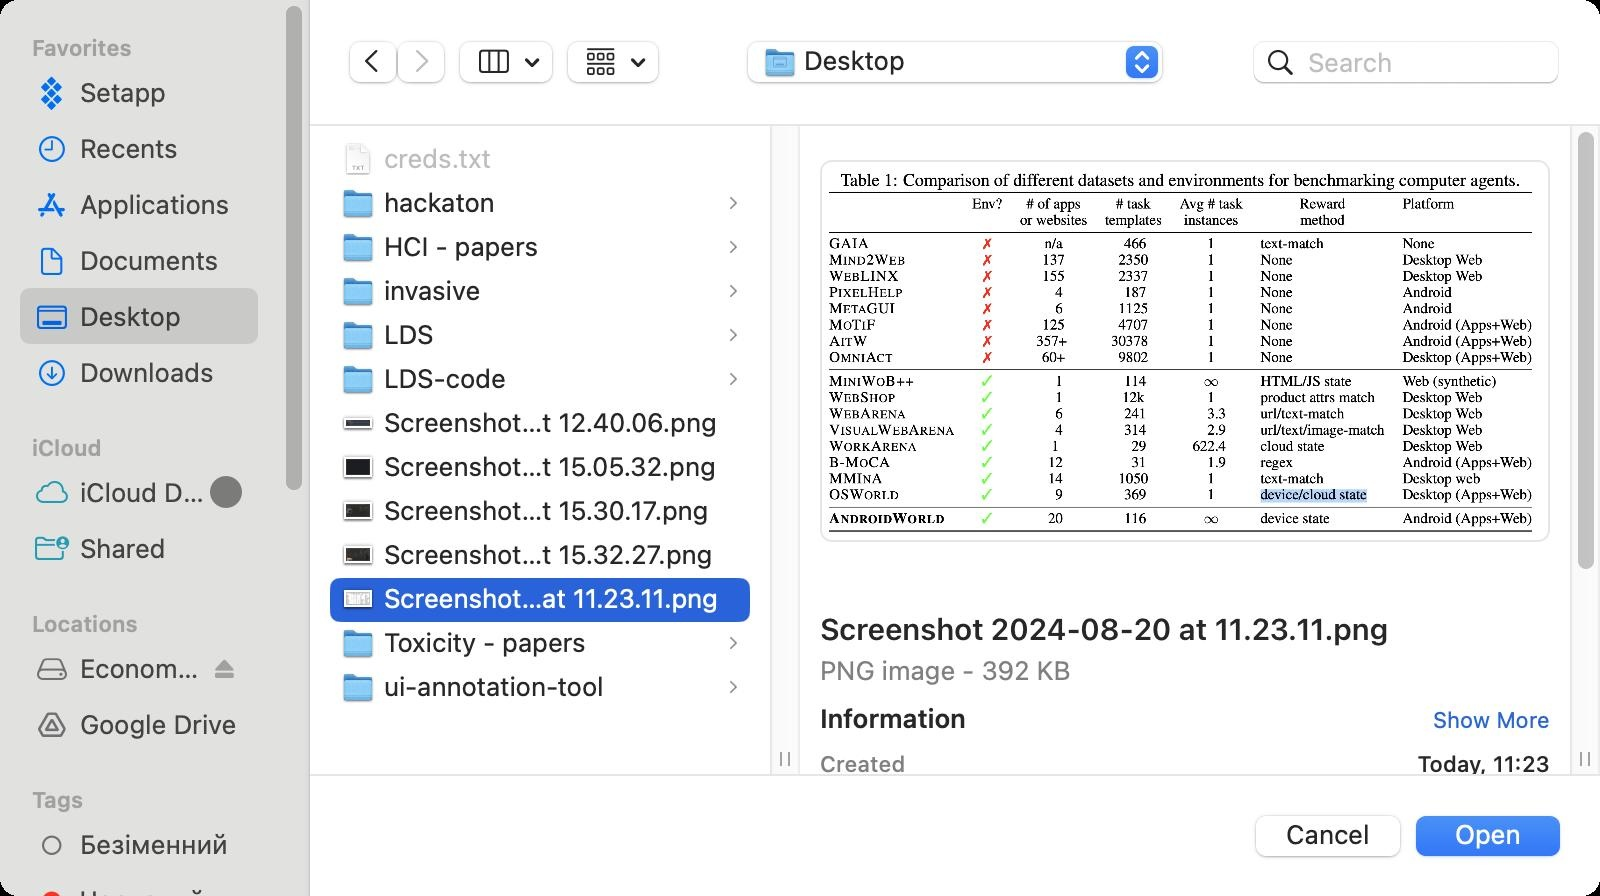
Accessibility tree:
{"name": "Open", "role": "AXWindow", "description": null, "role_description": "dialog", "value": null, "position": "464.00;175.00", "size": "800;448", "children": [{"name": null, "role": "AXSplitGroup", "description": null, "role_description": "split group", "value": null, "position": "0.00;0.00", "size": "800;448", "children": [{"name": null, "role": "AXScrollArea", "description": null, "role_description": "scroll area", "value": null, "position": "0.00;0.00", "size": "154;448", "children": [{"name": null, "role": "AXOutline", "description": "sidebar", "role_description": "outline", "value": null, "position": "0.00;0.00", "size": "139;814", "children": [{"name": null, "role": "AXRow", "description": null, "role_description": "outline row", "value": null, "position": "0.00;13.00", "size": "139;19", "children": [{"name": null, "role": "AXCell", "description": null, "role_description": "cell", "value": null, "position": "10.00;13.00", "size": "119;19", "children": [{"name": null, "role": "AXStaticText", "description": null, "role_description": "text", "value": "Favorites", "position": "14.00;13.00", "size": "123;19", "children": []}]}]}, {"name": null, "role": "AXRow", "description": null, "role_description": "outline row", "value": null, "position": "0.00;32.00", "size": "139;28", "children": [{"name": null, "role": "AXCell", "description": null, "role_description": "cell", "value": null, "position": "10.00;32.00", "size": "119;28", "children": [{"name": null, "role": "AXStaticText", "description": null, "role_description": "text", "value": "Setapp", "position": "38.00;38.00", "size": "85;16", "children": []}, {"name": null, "role": "AXImage", "description": "", "role_description": "image", "value": null, "position": "19.00;37.00", "size": "14;19", "children": []}]}]}, {"name": null, "role": "AXRow", "description": null, "role_description": "outline row", "value": null, "position": "0.00;60.00", "size": "139;28", "children": [{"name": null, "role": "AXCell", "description": null, "role_description": "cell", "value": null, "position": "10.00;60.00", "size": "119;28", "children": [{"name": null, "role": "AXStaticText", "description": null, "role_description": "text", "value": "Recents", "position": "38.00;66.00", "size": "85;16", "children": []}, {"name": null, "role": "AXImage", "description": "clock", "role_description": "image", "value": null, "position": "18.50;67.00", "size": "15;15", "children": []}]}]}, {"name": null, "role": "AXRow", "description": null, "role_description": "outline row", "value": null, "position": "0.00;88.00", "size": "139;28", "children": [{"name": null, "role": "AXCell", "description": null, "role_description": "cell", "value": null, "position": "10.00;88.00", "size": "119;28", "children": [{"name": null, "role": "AXStaticText", "description": null, "role_description": "text", "value": "Applications", "position": "38.00;94.00", "size": "85;16", "children": []}, {"name": null, "role": "AXImage", "description": "", "role_description": "image", "value": null, "position": "17.50;94.50", "size": "17;15", "children": []}]}]}, {"name": null, "role": "AXRow", "description": null, "role_description": "outline row", "value": null, "position": "0.00;116.00", "size": "139;28", "children": [{"name": null, "role": "AXCell", "description": null, "role_description": "cell", "value": null, "position": "10.00;116.00", "size": "119;28", "children": [{"name": null, "role": "AXStaticText", "description": null, "role_description": "text", "value": "Documents", "position": "38.00;122.00", "size": "85;16", "children": []}, {"name": null, "role": "AXImage", "description": "document", "role_description": "image", "value": null, "position": "19.00;122.50", "size": "14;16", "children": []}]}]}, {"name": null, "role": "AXRow", "description": null, "role_description": "outline row", "value": null, "position": "0.00;144.00", "size": "139;28", "children": [{"name": null, "role": "AXCell", "description": null, "role_description": "cell", "value": null, "position": "10.00;144.00", "size": "119;28", "children": [{"name": null, "role": "AXStaticText", "description": null, "role_description": "text", "value": "Desktop", "position": "38.00;150.00", "size": "85;16", "children": []}, {"name": null, "role": "AXImage", "description": "", "role_description": "image", "value": null, "position": "17.00;151.50", "size": "18;14", "children": []}]}]}, {"name": null, "role": "AXRow", "description": null, "role_description": "outline row", "value": null, "position": "0.00;172.00", "size": "139;28", "children": [{"name": null, "role": "AXCell", "description": null, "role_description": "cell", "value": null, "position": "10.00;172.00", "size": "119;28", "children": [{"name": null, "role": "AXStaticText", "description": null, "role_description": "text", "value": "Downloads", "position": "38.00;178.00", "size": "85;16", "children": []}, {"name": null, "role": "AXImage", "description": "Arrow Down Circle", "role_description": "image", "value": null, "position": "18.50;179.00", "size": "15;15", "children": []}]}]}, {"name": null, "role": "AXRow", "description": null, "role_description": "outline row", "value": null, "position": "0.00;213.00", "size": "139;19", "children": [{"name": null, "role": "AXCell", "description": null, "role_description": "cell", "value": null, "position": "10.00;213.00", "size": "119;19", "children": [{"name": null, "role": "AXStaticText", "description": null, "role_description": "text", "value": "iCloud", "position": "14.00;213.00", "size": "123;19", "children": []}]}]}, {"name": null, "role": "AXRow", "description": null, "role_description": "outline row", "value": null, "position": "0.00;232.00", "size": "139;28", "children": [{"name": null, "role": "AXCell", "description": null, "role_description": "cell", "value": null, "position": "10.00;232.00", "size": "119;28", "children": [{"name": null, "role": "AXStaticText", "description": null, "role_description": "text", "value": "iCloud Drive", "position": "38.00;238.00", "size": "66;16", "children": []}, {"name": null, "role": "AXImage", "description": "iCloud", "role_description": "image", "value": null, "position": "17.00;238.50", "size": "18;14", "children": []}, {"name": null, "role": "AXProgressIndicator", "description": null, "role_description": "progress indicator", "value": 0.9999880790710449, "position": "104.00;237.00", "size": "18;18", "children": []}]}]}, {"name": null, "role": "AXRow", "description": null, "role_description": "outline row", "value": null, "position": "0.00;260.00", "size": "139;28", "children": [{"name": null, "role": "AXCell", "description": null, "role_description": "cell", "value": null, "position": "10.00;260.00", "size": "119;28", "children": [{"name": null, "role": "AXStaticText", "description": null, "role_description": "text", "value": "Shared", "position": "38.00;266.00", "size": "85;16", "children": []}, {"name": null, "role": "AXImage", "description": "Shared Folder", "role_description": "image", "value": null, "position": "16.00;266.00", "size": "20;15", "children": []}]}]}, {"name": null, "role": "AXRow", "description": null, "role_description": "outline row", "value": null, "position": "0.00;301.00", "size": "139;19", "children": [{"name": null, "role": "AXCell", "description": null, "role_description": "cell", "value": null, "position": "10.00;301.00", "size": "119;19", "children": [{"name": null, "role": "AXStaticText", "description": null, "role_description": "text", "value": "Locations", "position": "14.00;301.00", "size": "123;19", "children": []}]}]}, {"name": null, "role": "AXRow", "description": null, "role_description": "outline row", "value": null, "position": "0.00;320.00", "size": "139;28", "children": [{"name": null, "role": "AXCell", "description": null, "role_description": "cell", "value": null, "position": "10.00;320.00", "size": "119;28", "children": [{"name": null, "role": "AXStaticText", "description": null, "role_description": "text", "value": "EconomixX", "position": "38.00;326.00", "size": "66;16", "children": []}, {"name": null, "role": "AXImage", "description": "", "role_description": "image", "value": null, "position": "17.00;328.00", "size": "18;13", "children": []}, {"name": "Eject", "role": "AXButton", "description": "eject", "role_description": "button", "value": null, "position": "106.00;328.00", "size": "13;12", "children": []}]}]}, {"name": null, "role": "AXRow", "description": null, "role_description": "outline row", "value": null, "position": "0.00;348.00", "size": "139;28", "children": [{"name": null, "role": "AXCell", "description": null, "role_description": "cell", "value": null, "position": "10.00;348.00", "size": "119;28", "children": [{"name": null, "role": "AXStaticText", "description": null, "role_description": "text", "value": "Google Drive", "position": "38.00;354.00", "size": "85;16", "children": []}, {"name": null, "role": "AXImage", "description": "", "role_description": "image", "value": null, "position": "17.50;354.50", "size": "17;15", "children": []}]}]}, {"name": null, "role": "AXRow", "description": null, "role_description": "outline row", "value": null, "position": "0.00;389.00", "size": "139;19", "children": [{"name": null, "role": "AXCell", "description": null, "role_description": "cell", "value": null, "position": "10.00;389.00", "size": "119;19", "children": [{"name": null, "role": "AXStaticText", "description": null, "role_description": "text", "value": "Tags", "position": "14.00;389.00", "size": "123;19", "children": []}]}]}, {"name": null, "role": "AXRow", "description": null, "role_description": "outline row", "value": null, "position": "0.00;408.00", "size": "139;28", "children": [{"name": null, "role": "AXCell", "description": null, "role_description": "cell", "value": null, "position": "10.00;408.00", "size": "119;28", "children": [{"name": null, "role": "AXStaticText", "description": null, "role_description": "text", "value": "Безіменний", "position": "38.00;414.00", "size": "85;16", "children": []}, {"name": null, "role": "AXImage", "description": "", "role_description": "image", "value": null, "position": "20.00;416.50", "size": "12;12", "children": []}]}]}, {"name": null, "role": "AXRow", "description": null, "role_description": "outline row", "value": null, "position": "0.00;436.00", "size": "139;28", "children": [{"name": null, "role": "AXCell", "description": null, "role_description": "cell", "value": null, "position": "10.00;436.00", "size": "119;28", "children": [{"name": null, "role": "AXStaticText", "description": null, "role_description": "text", "value": "Червоний", "position": "38.00;442.00", "size": "85;16", "children": []}, {"name": null, "role": "AXImage", "description": "", "role_description": "image", "value": null, "position": "20.00;444.50", "size": "12;12", "children": []}]}]}, {"name": null, "role": "AXRow", "description": null, "role_description": "outline row", "value": null, "position": "0.00;464.00", "size": "139;28", "children": [{"name": null, "role": "AXCell", "description": null, "role_description": "cell", "value": null, "position": "10.00;464.00", "size": "119;28", "children": [{"name": null, "role": "AXStaticText", "description": null, "role_description": "text", "value": "Оранжевий", "position": "38.00;470.00", "size": "85;16", "children": []}, {"name": null, "role": "AXImage", "description": "", "role_description": "image", "value": null, "position": "20.00;472.50", "size": "12;12", "children": []}]}]}, {"name": null, "role": "AXRow", "description": null, "role_description": "outline row", "value": null, "position": "0.00;492.00", "size": "139;28", "children": [{"name": null, "role": "AXCell", "description": null, "role_description": "cell", "value": null, "position": "10.00;492.00", "size": "119;28", "children": [{"name": null, "role": "AXStaticText", "description": null, "role_description": "text", "value": "Жовтий", "position": "38.00;498.00", "size": "85;16", "children": []}, {"name": null, "role": "AXImage", "description": "", "role_description": "image", "value": null, "position": "20.00;500.50", "size": "12;12", "children": []}]}]}, {"name": null, "role": "AXRow", "description": null, "role_description": "outline row", "value": null, "position": "0.00;520.00", "size": "139;28", "children": [{"name": null, "role": "AXCell", "description": null, "role_description": "cell", "value": null, "position": "10.00;520.00", "size": "119;28", "children": [{"name": null, "role": "AXStaticText", "description": null, "role_description": "text", "value": "Зелений", "position": "38.00;526.00", "size": "85;16", "children": []}, {"name": null, "role": "AXImage", "description": "", "role_description": "image", "value": null, "position": "20.00;528.50", "size": "12;12", "children": []}]}]}, {"name": null, "role": "AXRow", "description": null, "role_description": "outline row", "value": null, "position": "0.00;548.00", "size": "139;28", "children": [{"name": null, "role": "AXCell", "description": null, "role_description": "cell", "value": null, "position": "10.00;548.00", "size": "119;28", "children": [{"name": null, "role": "AXStaticText", "description": null, "role_description": "text", "value": "Синій", "position": "38.00;554.00", "size": "85;16", "children": []}, {"name": null, "role": "AXImage", "description": "", "role_description": "image", "value": null, "position": "20.00;556.50", "size": "12;12", "children": []}]}]}, {"name": null, "role": "AXRow", "description": null, "role_description": "outline row", "value": null, "position": "0.00;576.00", "size": "139;28", "children": [{"name": null, "role": "AXCell", "description": null, "role_description": "cell", "value": null, "position": "10.00;576.00", "size": "119;28", "children": [{"name": null, "role": "AXStaticText", "description": null, "role_description": "text", "value": "Бузковий", "position": "38.00;582.00", "size": "85;16", "children": []}, {"name": null, "role": "AXImage", "description": "", "role_description": "image", "value": null, "position": "20.00;584.50", "size": "12;12", "children": []}]}]}, {"name": null, "role": "AXRow", "description": null, "role_description": "outline row", "value": null, "position": "0.00;604.00", "size": "139;28", "children": [{"name": null, "role": "AXCell", "description": null, "role_description": "cell", "value": null, "position": "10.00;604.00", "size": "119;28", "children": [{"name": null, "role": "AXStaticText", "description": null, "role_description": "text", "value": "Jonas's", "position": "38.00;610.00", "size": "85;16", "children": []}, {"name": null, "role": "AXImage", "description": "", "role_description": "image", "value": null, "position": "20.00;612.50", "size": "12;12", "children": []}]}]}, {"name": null, "role": "AXRow", "description": null, "role_description": "outline row", "value": null, "position": "0.00;632.00", "size": "139;28", "children": [{"name": null, "role": "AXCell", "description": null, "role_description": "cell", "value": null, "position": "10.00;632.00", "size": "119;28", "children": [{"name": null, "role": "AXStaticText", "description": null, "role_description": "text", "value": "Сірий", "position": "38.00;638.00", "size": "85;16", "children": []}, {"name": null, "role": "AXImage", "description": "", "role_description": "image", "value": null, "position": "20.00;640.50", "size": "12;12", "children": []}]}]}, {"name": null, "role": "AXRow", "description": null, "role_description": "outline row", "value": null, "position": "0.00;660.00", "size": "139;28", "children": [{"name": null, "role": "AXCell", "description": null, "role_description": "cell", "value": null, "position": "10.00;660.00", "size": "119;28", "children": [{"name": null, "role": "AXStaticText", "description": null, "role_description": "text", "value": "Робочий", "position": "38.00;666.00", "size": "85;16", "children": []}, {"name": null, "role": "AXImage", "description": "", "role_description": "image", "value": null, "position": "20.00;668.50", "size": "12;12", "children": []}]}]}, {"name": null, "role": "AXRow", "description": null, "role_description": "outline row", "value": null, "position": "0.00;688.00", "size": "139;28", "children": [{"name": null, "role": "AXCell", "description": null, "role_description": "cell", "value": null, "position": "10.00;688.00", "size": "119;28", "children": [{"name": null, "role": "AXStaticText", "description": null, "role_description": "text", "value": "Домівка", "position": "38.00;694.00", "size": "85;16", "children": []}, {"name": null, "role": "AXImage", "description": "", "role_description": "image", "value": null, "position": "20.00;696.50", "size": "12;12", "children": []}]}]}, {"name": null, "role": "AXRow", "description": null, "role_description": "outline row", "value": null, "position": "0.00;716.00", "size": "139;28", "children": [{"name": null, "role": "AXCell", "description": null, "role_description": "cell", "value": null, "position": "10.00;716.00", "size": "119;28", "children": [{"name": null, "role": "AXStaticText", "description": null, "role_description": "text", "value": "Важливо", "position": "38.00;722.00", "size": "85;16", "children": []}, {"name": null, "role": "AXImage", "description": "", "role_description": "image", "value": null, "position": "20.00;724.50", "size": "12;12", "children": []}]}]}, {"name": null, "role": "AXRow", "description": null, "role_description": "outline row", "value": null, "position": "0.00;757.00", "size": "139;19", "children": [{"name": null, "role": "AXCell", "description": null, "role_description": "cell", "value": null, "position": "10.00;757.00", "size": "119;19", "children": [{"name": null, "role": "AXStaticText", "description": null, "role_description": "text", "value": "Media", "position": "14.00;757.00", "size": "123;19", "children": []}]}]}, {"name": null, "role": "AXRow", "description": null, "role_description": "outline row", "value": null, "position": "0.00;776.00", "size": "139;28", "children": [{"name": null, "role": "AXCell", "description": null, "role_description": "cell", "value": null, "position": "10.00;776.00", "size": "119;28", "children": [{"name": null, "role": "AXStaticText", "description": null, "role_description": "text", "value": "Photos", "position": "38.00;782.00", "size": "85;16", "children": []}, {"name": null, "role": "AXImage", "description": "camera", "role_description": "image", "value": null, "position": "16.50;782.50", "size": "19;15", "children": []}]}]}, {"name": null, "role": "AXColumn", "description": null, "role_description": "column", "value": null, "position": "10.00;0.00", "size": "119;814", "children": []}]}, {"name": null, "role": "AXScrollBar", "description": null, "role_description": "scroll bar", "value": 0.0, "position": "139.00;0.00", "size": "15;448", "children": [{"name": null, "role": "AXValueIndicator", "description": null, "role_description": "value indicator", "value": 0.0, "position": "139.00;2.00", "size": "15;244", "children": []}, {"name": null, "role": "AXButton", "description": null, "role_description": "increment arrow button", "value": null, "position": "139.00;0.00", "size": "0;0", "children": []}, {"name": null, "role": "AXButton", "description": null, "role_description": "decrement arrow button", "value": null, "position": "139.00;0.00", "size": "0;0", "children": []}, {"name": null, "role": "AXButton", "description": null, "role_description": "increment page button", "value": null, "position": "139.00;246.50", "size": "15;202", "children": []}, {"name": null, "role": "AXButton", "description": null, "role_description": "decrement page button", "value": null, "position": "139.00;0.00", "size": "15;2", "children": []}]}]}, {"name": null, "role": "AXSplitter", "description": null, "role_description": "splitter", "value": 154.0, "position": "154.00;0.00", "size": "1;448", "children": []}, {"name": null, "role": "AXSplitGroup", "description": null, "role_description": "split group", "value": null, "position": "155.00;0.00", "size": "645;448", "children": [{"name": null, "role": "AXBrowser", "description": "column view", "role_description": "browser", "value": null, "position": "155.00;0.00", "size": "645;448", "children": [{"name": null, "role": "AXScrollArea", "description": null, "role_description": "scroll area", "value": null, "position": "155.00;0.00", "size": "645;448", "children": [{"name": null, "role": "AXScrollArea", "description": null, "role_description": "scroll area", "value": null, "position": "155.00;63.00", "size": "245;324", "children": [{"name": null, "role": "AXList", "description": null, "role_description": "list", "value": null, "position": "155.00;63.00", "size": "230;324", "children": [{"name": null, "role": "AXGroup", "description": null, "role_description": "group", "value": null, "position": "171.00;68.00", "size": "192;23", "children": [{"name": null, "role": "AXImage", "description": null, "role_description": "image", "value": null, "position": "171.00;71.50", "size": "16;16", "children": []}, {"name": null, "role": "AXTextField", "description": null, "role_description": "text field", "value": "creds.txt", "position": "190.00;71.00", "size": "62;16", "children": []}]}, {"name": null, "role": "AXGroup", "description": null, "role_description": "group", "value": null, "position": "171.00;90.00", "size": "192;23", "children": [{"name": null, "role": "AXImage", "description": null, "role_description": "image", "value": null, "position": "171.00;93.50", "size": "16;16", "children": []}, {"name": null, "role": "AXTextField", "description": null, "role_description": "text field", "value": "hackaton", "position": "190.00;93.00", "size": "64;16", "children": []}]}, {"name": null, "role": "AXGroup", "description": null, "role_description": "group", "value": null, "position": "171.00;112.00", "size": "192;23", "children": [{"name": null, "role": "AXImage", "description": null, "role_description": "image", "value": null, "position": "171.00;115.50", "size": "16;16", "children": []}, {"name": null, "role": "AXTextField", "description": null, "role_description": "text field", "value": "HCI - papers", "position": "190.00;115.00", "size": "86;16", "children": []}]}, {"name": null, "role": "AXGroup", "description": null, "role_description": "group", "value": null, "position": "171.00;134.00", "size": "192;23", "children": [{"name": null, "role": "AXImage", "description": null, "role_description": "image", "value": null, "position": "171.00;137.50", "size": "16;16", "children": []}, {"name": null, "role": "AXTextField", "description": null, "role_description": "text field", "value": "invasive", "position": "190.00;137.00", "size": "57;16", "children": []}]}, {"name": null, "role": "AXGroup", "description": null, "role_description": "group", "value": null, "position": "171.00;156.00", "size": "192;23", "children": [{"name": null, "role": "AXImage", "description": null, "role_description": "image", "value": null, "position": "171.00;159.50", "size": "16;16", "children": []}, {"name": null, "role": "AXTextField", "description": null, "role_description": "text field", "value": "LDS", "position": "190.00;159.00", "size": "33;16", "children": []}]}, {"name": null, "role": "AXGroup", "description": null, "role_description": "group", "value": null, "position": "171.00;178.00", "size": "192;23", "children": [{"name": null, "role": "AXImage", "description": null, "role_description": "image", "value": null, "position": "171.00;181.50", "size": "16;16", "children": []}, {"name": null, "role": "AXTextField", "description": null, "role_description": "text field", "value": "LDS-code", "position": "190.00;181.00", "size": "70;16", "children": []}]}, {"name": null, "role": "AXGroup", "description": null, "role_description": "group", "value": null, "position": "171.00;200.00", "size": "192;23", "children": [{"name": null, "role": "AXImage", "description": null, "role_description": "image", "value": null, "position": "171.00;203.50", "size": "16;16", "children": []}, {"name": null, "role": "AXTextField", "description": null, "role_description": "text field", "value": "Screenshot 2024-08-16 at 12.40.06.png", "position": "190.00;203.00", "size": "172;16", "children": []}]}, {"name": null, "role": "AXGroup", "description": null, "role_description": "group", "value": null, "position": "171.00;222.00", "size": "192;23", "children": [{"name": null, "role": "AXImage", "description": null, "role_description": "image", "value": null, "position": "171.00;225.50", "size": "16;16", "children": []}, {"name": null, "role": "AXTextField", "description": null, "role_description": "text field", "value": "Screenshot 2024-08-16 at 15.05.32.png", "position": "190.00;225.00", "size": "172;16", "children": []}]}, {"name": null, "role": "AXGroup", "description": null, "role_description": "group", "value": null, "position": "171.00;244.00", "size": "192;23", "children": [{"name": null, "role": "AXImage", "description": null, "role_description": "image", "value": null, "position": "171.00;247.50", "size": "16;16", "children": []}, {"name": null, "role": "AXTextField", "description": null, "role_description": "text field", "value": "Screenshot 2024-08-16 at 15.30.17.png", "position": "190.00;247.00", "size": "172;16", "children": []}]}, {"name": null, "role": "AXGroup", "description": null, "role_description": "group", "value": null, "position": "171.00;266.00", "size": "192;23", "children": [{"name": null, "role": "AXImage", "description": null, "role_description": "image", "value": null, "position": "171.00;269.50", "size": "16;16", "children": []}, {"name": null, "role": "AXTextField", "description": null, "role_description": "text field", "value": "Screenshot 2024-08-16 at 15.32.27.png", "position": "190.00;269.00", "size": "172;16", "children": []}]}, {"name": null, "role": "AXGroup", "description": null, "role_description": "group", "value": null, "position": "171.00;288.00", "size": "192;23", "children": [{"name": null, "role": "AXImage", "description": null, "role_description": "image", "value": null, "position": "171.00;291.50", "size": "16;16", "children": []}, {"name": null, "role": "AXTextField", "description": null, "role_description": "text field", "value": "Screenshot 2024-08-20 at 11.23.11.png", "position": "190.00;291.00", "size": "172;16", "children": []}]}, {"name": null, "role": "AXGroup", "description": null, "role_description": "group", "value": null, "position": "171.00;310.00", "size": "192;23", "children": [{"name": null, "role": "AXImage", "description": null, "role_description": "image", "value": null, "position": "171.00;313.50", "size": "16;16", "children": []}, {"name": null, "role": "AXTextField", "description": null, "role_description": "text field", "value": "Toxicity - papers", "position": "190.00;313.00", "size": "109;16", "children": []}]}, {"name": null, "role": "AXGroup", "description": null, "role_description": "group", "value": null, "position": "171.00;332.00", "size": "192;23", "children": [{"name": null, "role": "AXImage", "description": null, "role_description": "image", "value": null, "position": "171.00;335.50", "size": "16;16", "children": []}, {"name": null, "role": "AXTextField", "description": null, "role_description": "text field", "value": "ui-annotation-tool", "position": "190.00;335.00", "size": "118;16", "children": []}]}]}, {"name": null, "role": "AXScrollBar", "description": null, "role_description": "scroll bar", "value": 0.0, "position": "385.00;63.00", "size": "15;309", "children": []}]}, {"name": null, "role": "AXScrollArea", "description": null, "role_description": "scroll area", "value": null, "position": "400.00;63.00", "size": "400;324", "children": [{"name": null, "role": "AXScrollArea", "description": "Preview of Screenshot 2024-08-20 at 11.23.11.png", "role_description": "scroll area", "value": null, "position": "410.00;73.00", "size": "365;205", "children": []}, {"name": null, "role": "AXStaticText", "description": null, "role_description": "text", "value": "Screenshot 2024-08-20 at 11.23.11.png", "position": "410.00;304.00", "size": "365;20", "children": []}, {"name": null, "role": "AXStaticText", "description": null, "role_description": "text", "value": "PNG image - 392 KB", "position": "408.00;327.00", "size": "369;16", "children": []}, {"name": null, "role": "AXStaticText", "description": null, "role_description": "text", "value": "Information", "position": "408.00;351.00", "size": "78;16", "children": []}, {"name": "Show_More", "role": "AXCheckBox", "description": null, "role_description": "toggle button", "value": 0, "position": "712.00;353.00", "size": "63;14", "children": []}, {"name": null, "role": "AXStaticText", "description": null, "role_description": "text", "value": "Created", "position": "408.00;375.00", "size": "47;14", "children": []}, {"name": null, "role": "AXStaticText", "description": null, "role_description": "text", "value": "Today, 11:23", "position": "459.00;375.00", "size": "318;14", "children": []}, {"name": null, "role": "AXStaticText", "description": null, "role_description": "text", "value": "Modified", "position": "408.00;398.00", "size": "52;14", "children": []}, {"name": null, "role": "AXStaticText", "description": null, "role_description": "text", "value": "Today, 11:23", "position": "463.50;398.00", "size": "314;14", "children": []}, {"name": null, "role": "AXStaticText", "description": null, "role_description": "text", "value": "Last opened", "position": "408.00;421.00", "size": "70;14", "children": []}, {"name": null, "role": "AXStaticText", "description": null, "role_description": "text", "value": "Today, 11:23", "position": "482.50;421.00", "size": "294;14", "children": []}, {"name": null, "role": "AXStaticText", "description": null, "role_description": "text", "value": "Dimensions", "position": "408.00;444.00", "size": "66;14", "children": []}, {"name": null, "role": "AXStaticText", "description": null, "role_description": "text", "value": "2292 × 1198", "position": "478.50;444.00", "size": "298;14", "children": []}, {"name": null, "role": "AXStaticText", "description": null, "role_description": "text", "value": "Resolution", "position": "408.00;467.00", "size": "61;14", "children": []}, {"name": null, "role": "AXStaticText", "description": null, "role_description": "text", "value": "144 × 144", "position": "473.00;467.00", "size": "304;14", "children": []}, {"name": null, "role": "AXStaticText", "description": null, "role_description": "text", "value": "Tags", "position": "408.00;497.00", "size": "34;16", "children": []}, {"name": null, "role": "AXScrollArea", "description": null, "role_description": "scroll area", "value": null, "position": "410.00;519.00", "size": "365;35", "children": [{"name": null, "role": "AXTextField", "description": "tag editor", "role_description": "text field", "value": null, "position": "408.00;519.00", "size": "369;35", "children": []}]}, {"name": null, "role": "AXScrollBar", "description": null, "role_description": "scroll bar", "value": 0.0, "position": "785.00;63.00", "size": "15;309", "children": [{"name": null, "role": "AXValueIndicator", "description": null, "role_description": "value indicator", "value": 0.0, "position": "785.00;65.00", "size": "15;220", "children": []}, {"name": null, "role": "AXButton", "description": null, "role_description": "increment arrow button", "value": null, "position": "785.00;63.00", "size": "0;0", "children": []}, {"name": null, "role": "AXButton", "description": null, "role_description": "decrement arrow button", "value": null, "position": "785.00;63.00", "size": "0;0", "children": []}, {"name": null, "role": "AXButton", "description": null, "role_description": "increment page button", "value": null, "position": "785.00;286.00", "size": "15;86", "children": []}, {"name": null, "role": "AXButton", "description": null, "role_description": "decrement page button", "value": null, "position": "785.00;63.00", "size": "15;2", "children": []}]}]}]}]}]}]}, {"name": null, "role": "AXGroup", "description": null, "role_description": "group", "value": null, "position": "172.00;19.00", "size": "53;24", "children": [{"name": null, "role": "AXButton", "description": "back", "role_description": "button", "value": null, "position": "172.00;19.00", "size": "27;24", "children": []}, {"name": null, "role": "AXButton", "description": "forward", "role_description": "button", "value": null, "position": "199.00;19.00", "size": "26;24", "children": []}]}, {"name": "", "role": "AXMenuButton", "description": "column view", "role_description": "menu button", "value": null, "position": "227.00;20.00", "size": "53;25", "children": []}, {"name": "", "role": "AXMenuButton", "description": "", "role_description": "menu button", "value": null, "position": "281.00;20.00", "size": "52;25", "children": []}, {"name": "Where:", "role": "AXPopUpButton", "description": null, "role_description": "pop up button", "value": "Desktop", "position": "371.00;20.00", "size": "214;25", "children": []}, {"name": null, "role": "AXTextField", "description": null, "role_description": "search text field", "value": null, "position": "626.00;20.00", "size": "154;22", "children": [{"name": "", "role": "AXButton", "description": "search", "role_description": "button", "value": null, "position": "628.00;20.00", "size": "25;22", "children": []}]}, {"name": "Cancel", "role": "AXButton", "description": null, "role_description": "button", "value": null, "position": "621.00;403.00", "size": "86;32", "children": []}, {"name": "Open", "role": "AXButton", "description": null, "role_description": "button", "value": null, "position": "701.00;403.00", "size": "86;32", "children": []}]}